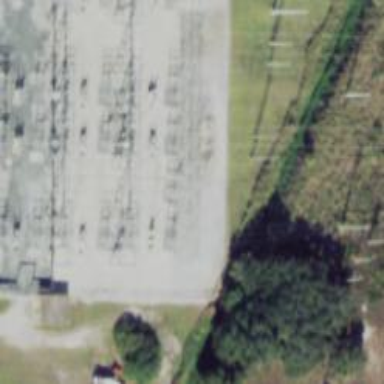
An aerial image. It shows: Switch for power supply.